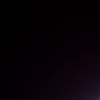
Label: space